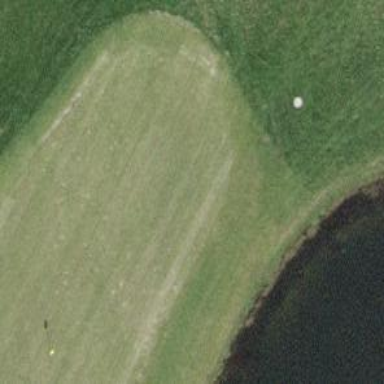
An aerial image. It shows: Picturesque green golfing area with grass land use.